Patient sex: M
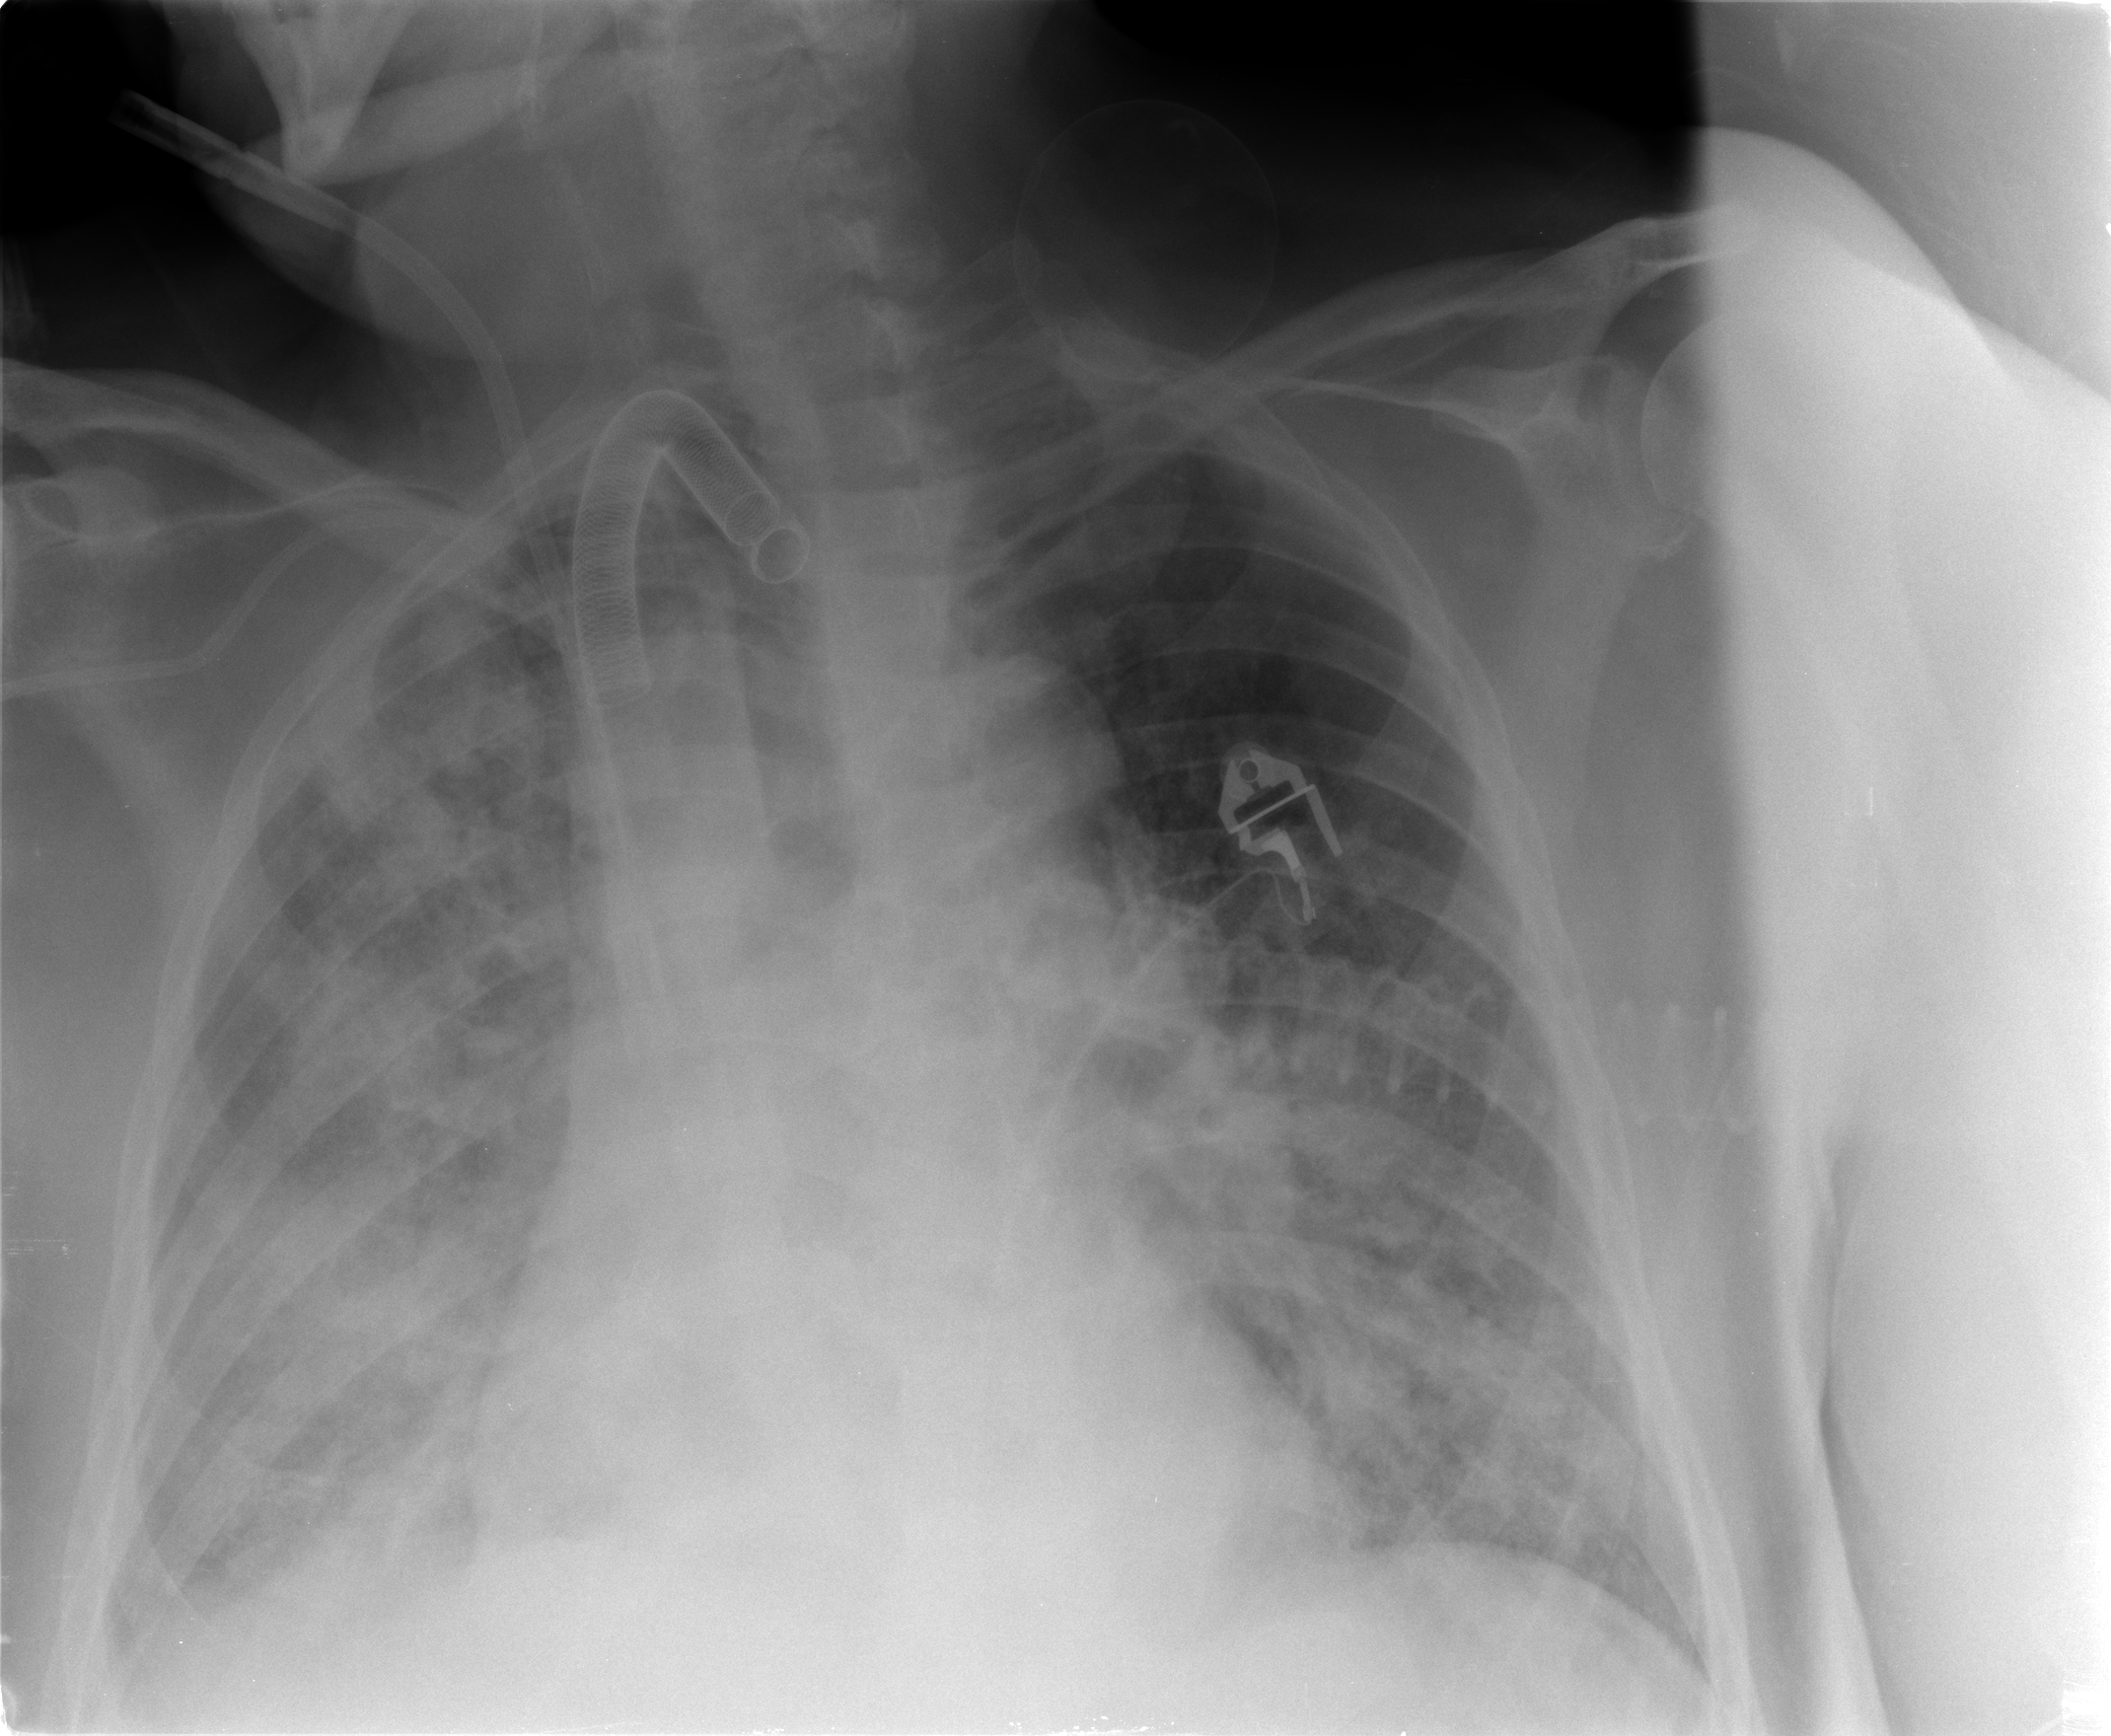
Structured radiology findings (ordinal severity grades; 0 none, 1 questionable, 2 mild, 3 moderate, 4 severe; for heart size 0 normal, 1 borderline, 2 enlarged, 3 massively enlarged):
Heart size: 2
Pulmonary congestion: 3
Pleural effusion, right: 1
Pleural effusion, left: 0
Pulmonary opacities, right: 4
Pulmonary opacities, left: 3
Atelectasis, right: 3
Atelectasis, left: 2